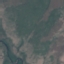
Label: HerbaceousVegetation